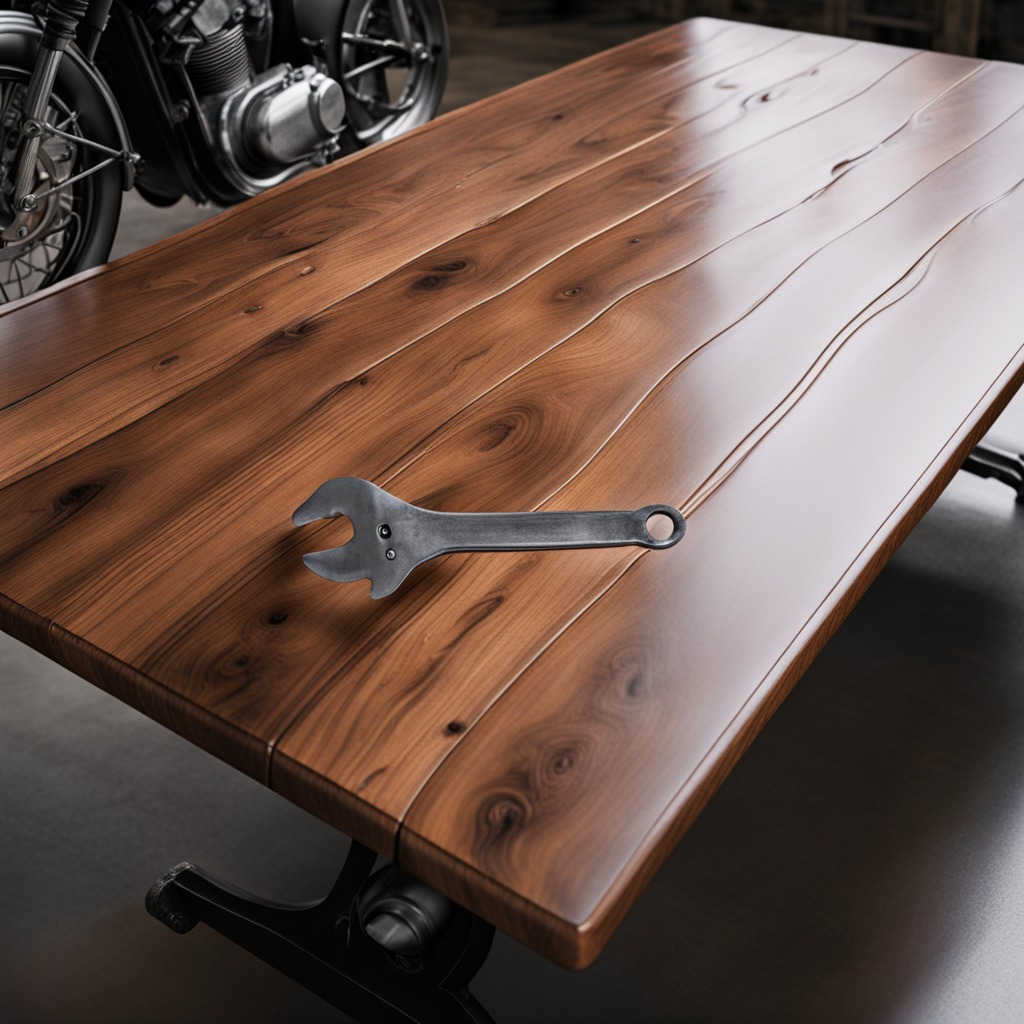
An wrench is lying on the wooden table in the vintage motorcycle garage.